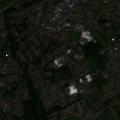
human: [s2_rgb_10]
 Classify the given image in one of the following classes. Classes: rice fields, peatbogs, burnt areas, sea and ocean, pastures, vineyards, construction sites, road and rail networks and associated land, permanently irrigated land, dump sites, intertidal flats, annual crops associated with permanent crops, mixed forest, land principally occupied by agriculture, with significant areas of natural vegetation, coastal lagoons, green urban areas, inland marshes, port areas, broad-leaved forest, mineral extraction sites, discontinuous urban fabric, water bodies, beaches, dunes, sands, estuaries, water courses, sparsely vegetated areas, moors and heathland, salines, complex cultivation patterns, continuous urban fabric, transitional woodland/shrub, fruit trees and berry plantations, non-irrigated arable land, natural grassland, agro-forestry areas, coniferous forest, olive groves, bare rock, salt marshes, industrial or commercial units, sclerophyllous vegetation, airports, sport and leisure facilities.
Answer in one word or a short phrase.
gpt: continuous urban fabric, discontinuous urban fabric